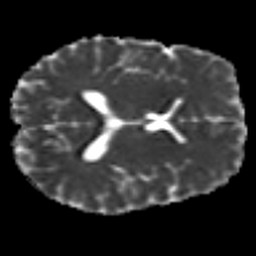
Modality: MD
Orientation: axial
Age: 23
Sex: male
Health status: healthy
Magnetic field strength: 3 T
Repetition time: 8.4 s
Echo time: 0.0926 s